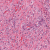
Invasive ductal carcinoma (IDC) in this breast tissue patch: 1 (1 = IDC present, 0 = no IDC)